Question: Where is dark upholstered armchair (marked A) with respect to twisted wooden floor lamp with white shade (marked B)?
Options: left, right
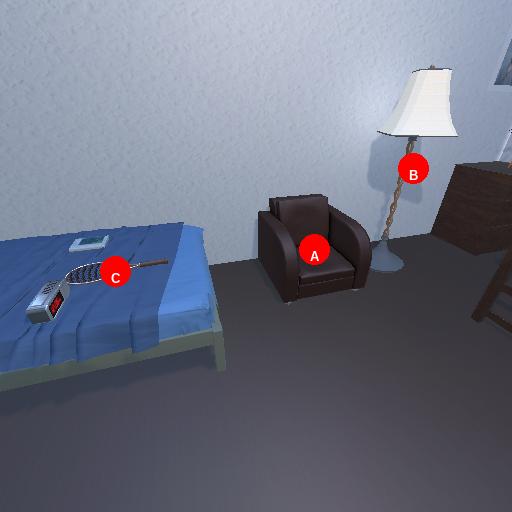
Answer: left